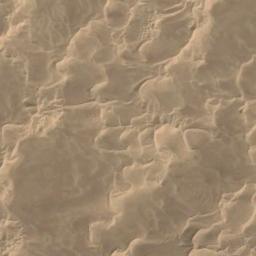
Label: desert